Interaction volume radius: 5 \u00c5
Interaction volume height: 15 \u00c5
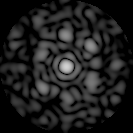
Disorder parameter: 0.6305